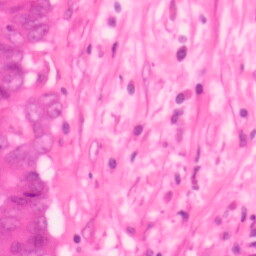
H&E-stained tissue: Colon